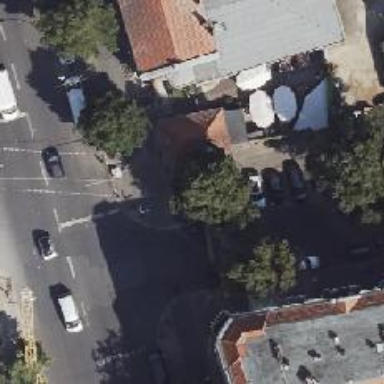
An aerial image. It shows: Advertising column with parking obstacle.